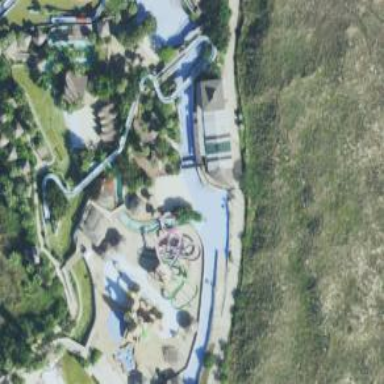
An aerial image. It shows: Water slide attraction.